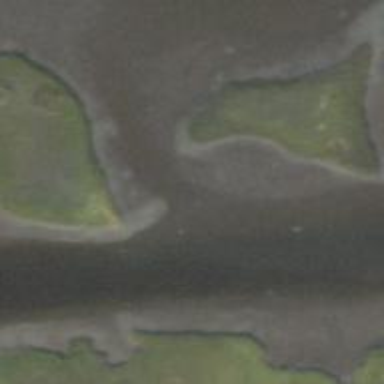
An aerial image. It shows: Marshy wetland area.